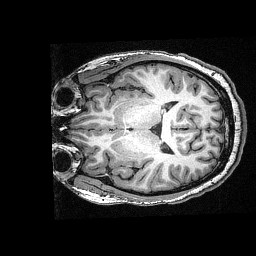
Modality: T1w
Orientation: axial
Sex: female
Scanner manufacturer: siemens
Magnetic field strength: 3 T
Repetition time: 2.3 s
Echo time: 0.00336 s